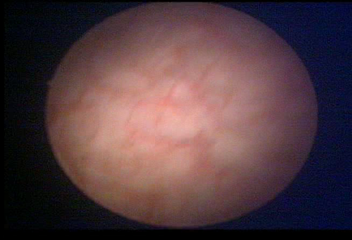
Modality: WLC
Class: Normal mucosa
Bladder cancer association: No